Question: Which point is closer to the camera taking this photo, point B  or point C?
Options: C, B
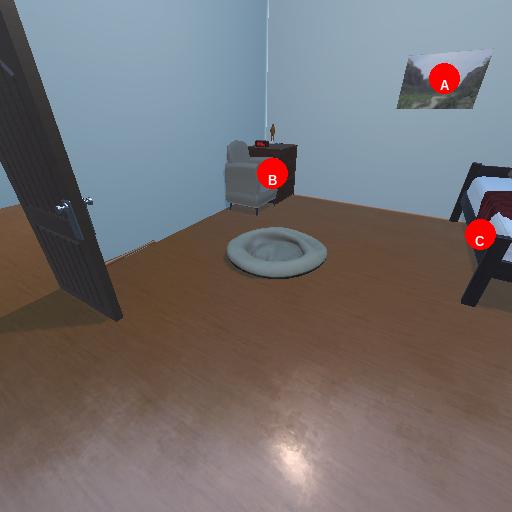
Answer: C